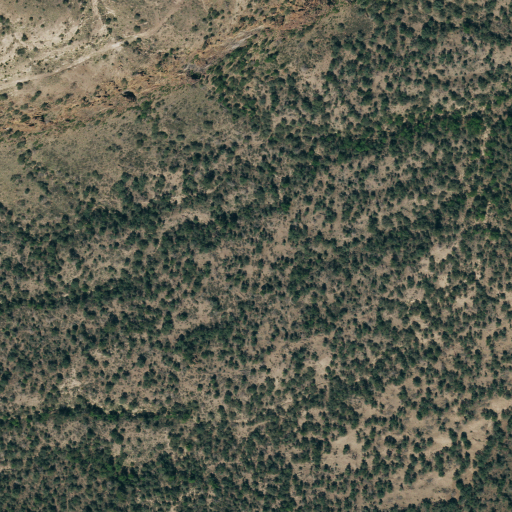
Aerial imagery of plain(s) in Texas named The Park containing shrub, deciduous forest, evergreen forest, mixed forest, and grassland